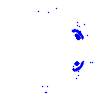
Particle: electron